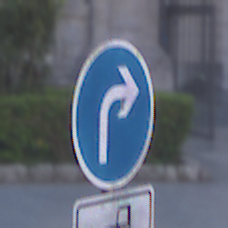
Verkehrszeichen: VorgeschriebeneFahrtrichtungRechts
Zusatzzeichen unten: MehrspurigeFahrzeugeFrei8
Umgebung: Outdoor, Urban
Tageszeit: SunriseSunset
Wetter: PartlyCloudy
Licht: Natural
Jahreszeit: NotSpecified
Kontrast: LowContrast